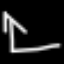
Label: pencil